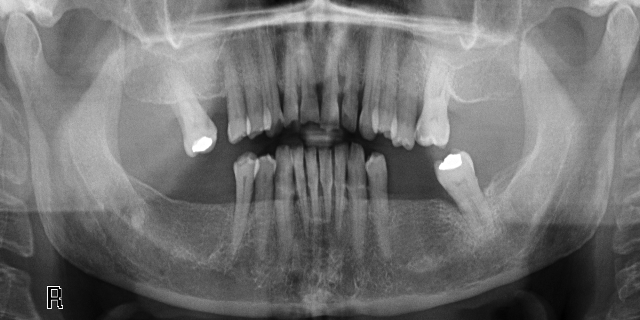
adult